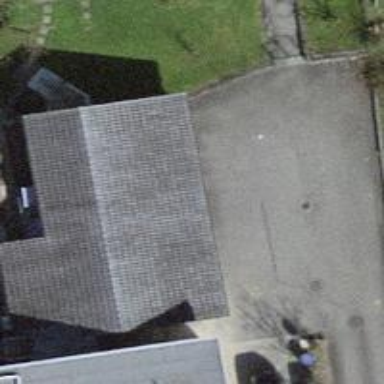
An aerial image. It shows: Garage building.